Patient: sex M, age 73
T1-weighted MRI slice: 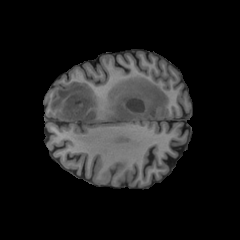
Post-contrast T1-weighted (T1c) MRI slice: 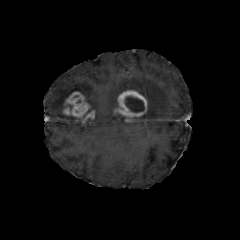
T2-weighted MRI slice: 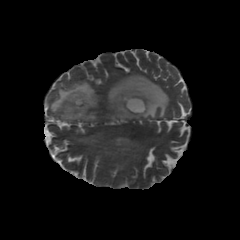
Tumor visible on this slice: yes
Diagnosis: Glioblastoma, IDH-wildtype
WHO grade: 4